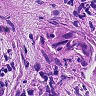
Metastatic tissue present: yes